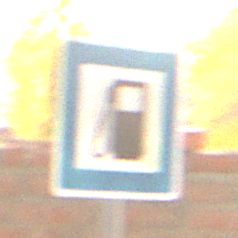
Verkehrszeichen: Tankstelle
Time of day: SunriseSunset
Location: Roofed (Suburban)
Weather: Clear
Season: NotSpecified
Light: Natural